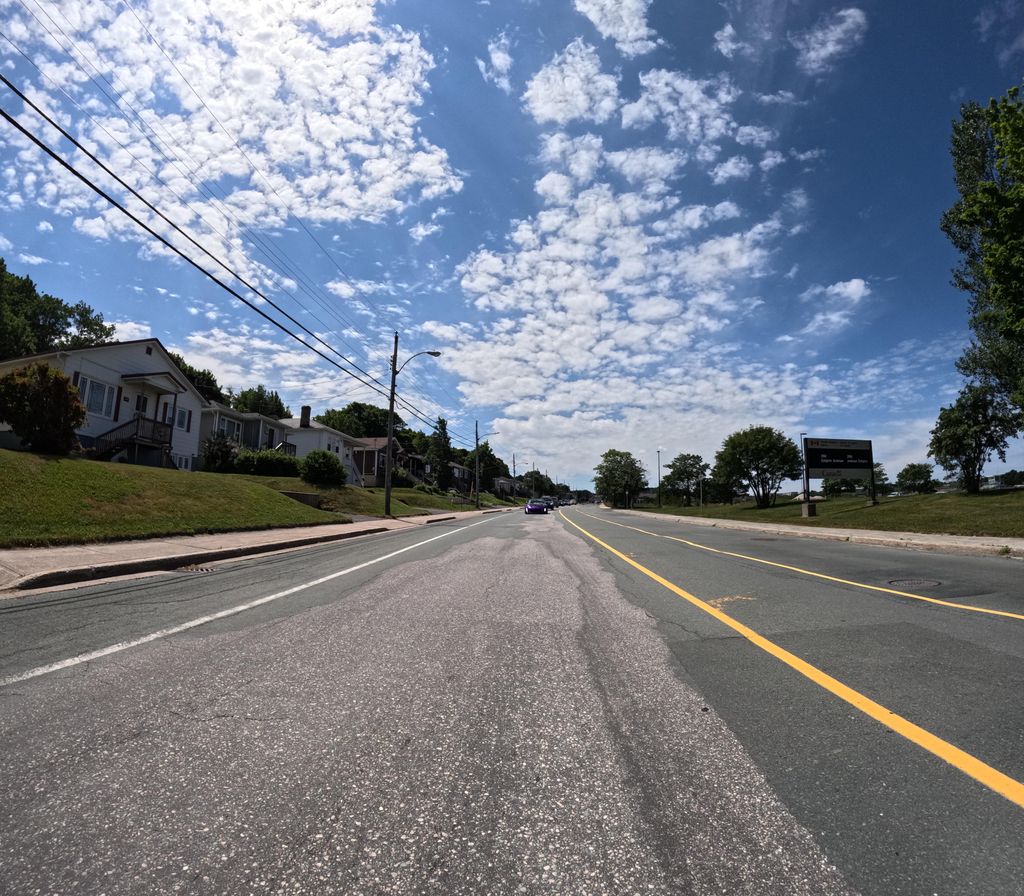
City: st_johns